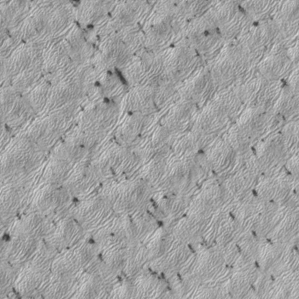
Label: frost